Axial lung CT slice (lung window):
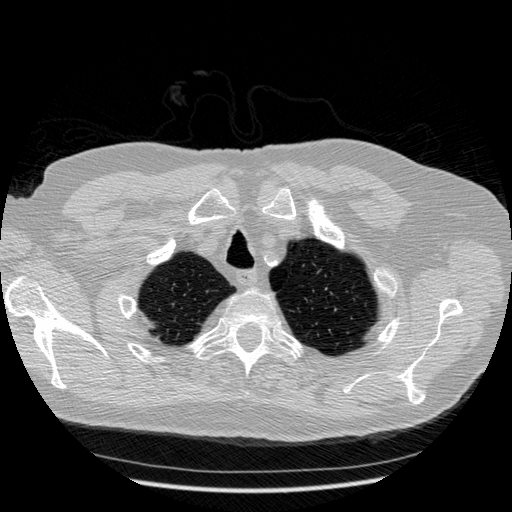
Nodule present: no